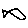
Label: fish